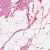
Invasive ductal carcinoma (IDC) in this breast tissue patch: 0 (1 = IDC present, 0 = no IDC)